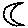
Label: moon